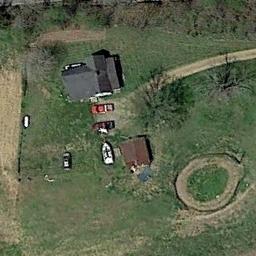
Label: sparse_residential